Interaction volume radius: 5 \u00c5
Interaction volume height: 20 \u00c5
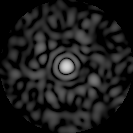
Disorder parameter: 0.7987